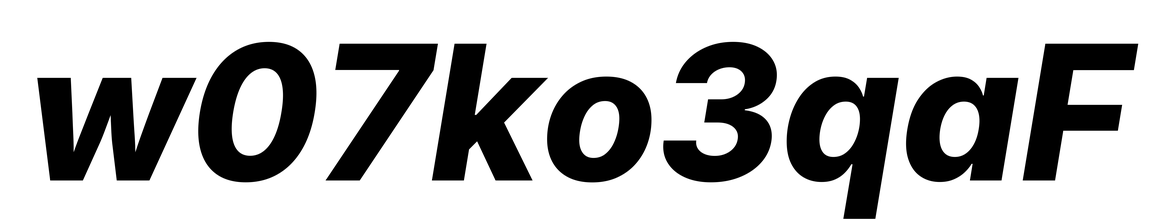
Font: Inter-Italic_ExtraBold_Italic